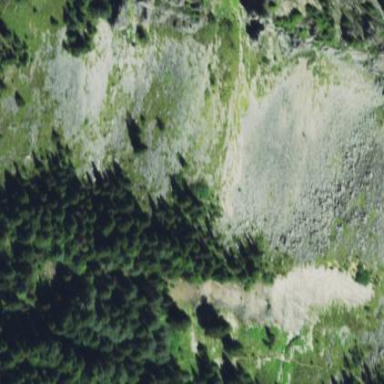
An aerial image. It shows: Natural scree.